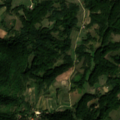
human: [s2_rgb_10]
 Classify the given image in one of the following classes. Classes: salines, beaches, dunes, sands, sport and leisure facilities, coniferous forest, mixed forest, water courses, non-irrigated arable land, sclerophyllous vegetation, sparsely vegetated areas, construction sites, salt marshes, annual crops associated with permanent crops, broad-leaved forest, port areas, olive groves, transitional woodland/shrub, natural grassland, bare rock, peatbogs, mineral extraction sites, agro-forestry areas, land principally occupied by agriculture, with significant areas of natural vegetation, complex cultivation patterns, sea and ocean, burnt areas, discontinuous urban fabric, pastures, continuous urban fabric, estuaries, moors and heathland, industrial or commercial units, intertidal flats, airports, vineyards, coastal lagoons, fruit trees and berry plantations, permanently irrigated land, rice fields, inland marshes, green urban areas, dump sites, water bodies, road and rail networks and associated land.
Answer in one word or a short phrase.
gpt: complex cultivation patterns, land principally occupied by agriculture, with significant areas of natural vegetation, broad-leaved forest, transitional woodland/shrub